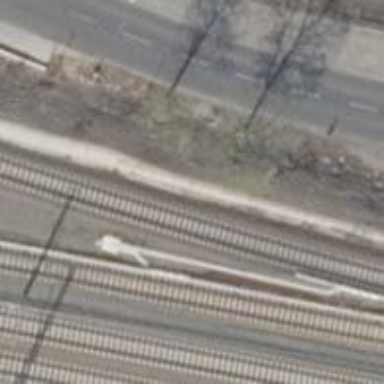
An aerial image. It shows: Railway signal.